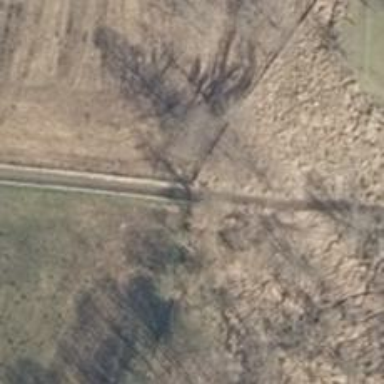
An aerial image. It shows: Sandy path.